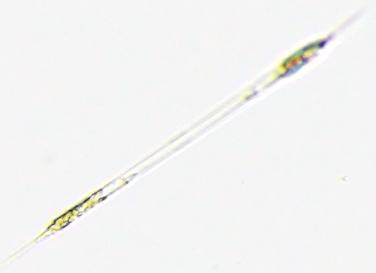
Label: Rhizosolenia